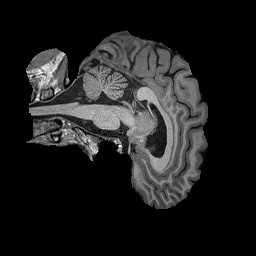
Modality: T1w
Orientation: sagittal
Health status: healthy